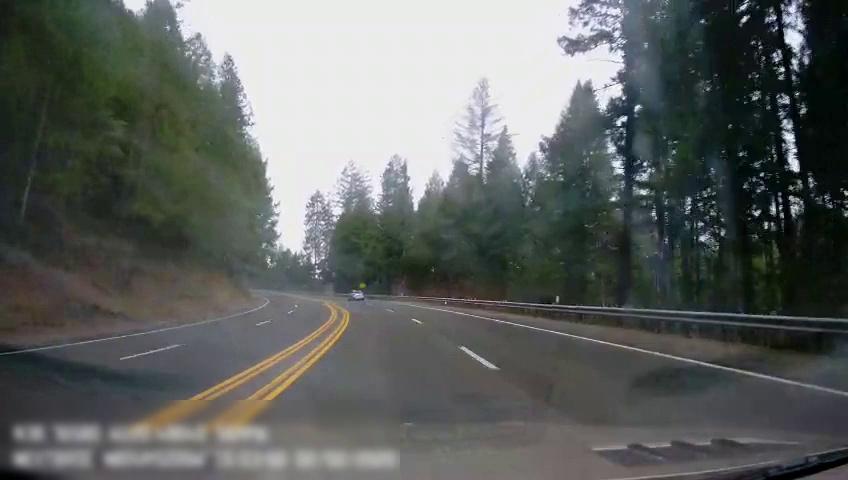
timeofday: Day
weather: Cloudy
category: Drivable Space
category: Vehicles | Car
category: Lanes | Alternate Lane
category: Lanes | Alternate Lane
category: Lanes | Alternate Lane
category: Lanes | Current Lane
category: Lanes | Current Lane
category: Lanes | Alternate Lane